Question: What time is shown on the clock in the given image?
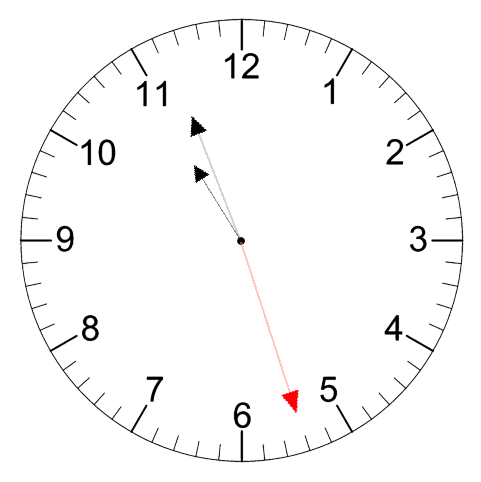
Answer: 10:56:27